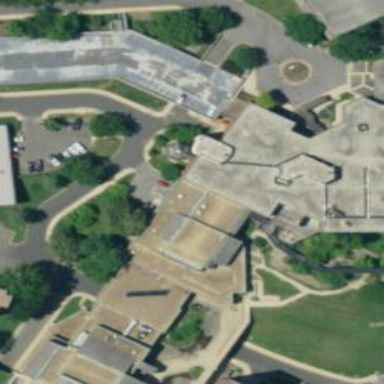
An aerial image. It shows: Building.